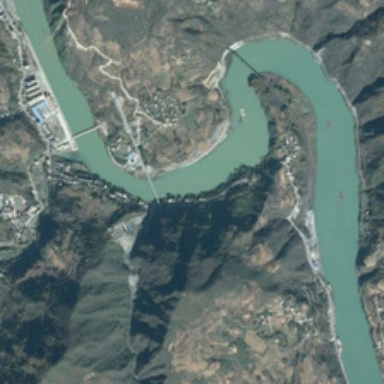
There are many residential areas on both sides of the river .